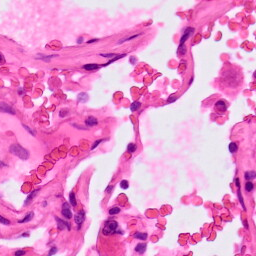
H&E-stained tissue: Lung